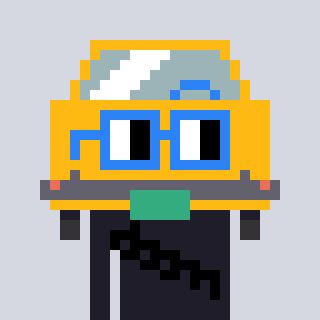
a pixel art character with square blue glasses, a taxi-shaped head and a grayscale-colored body on a cool background